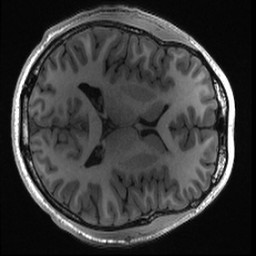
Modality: T1w
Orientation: axial